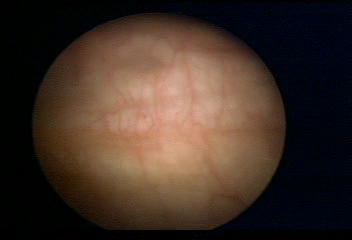
Modality: WLC
Class: Normal mucosa
Bladder cancer association: No